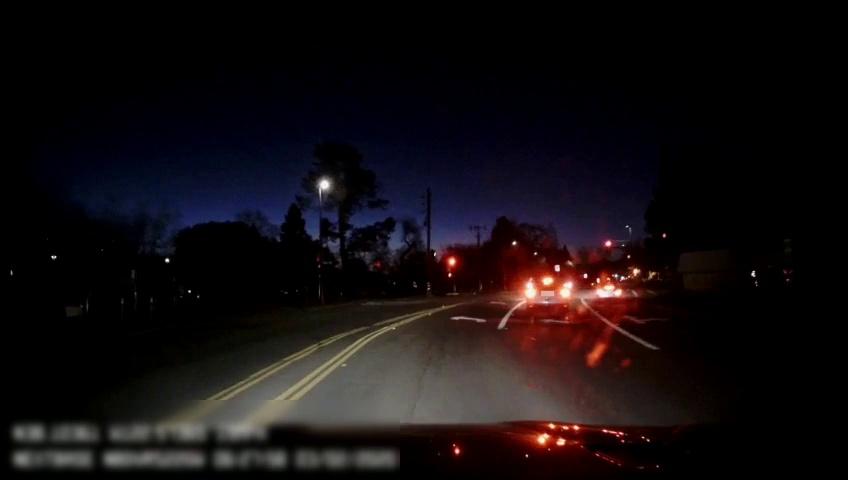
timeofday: Night
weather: Cloudy
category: Drivable Space
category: Vehicles | Car
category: Vehicles | SUV
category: Lanes | Current Lane
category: Lanes | Opposite Lane
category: Lanes | Alternate Lane
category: Lanes | Current Lane
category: Lanes | Alternate Lane
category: Traffic | Lights
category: Traffic | Lights